Interaction volume radius: 5 \u00c5
Interaction volume height: 15 \u00c5
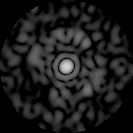
Disorder parameter: 0.8745